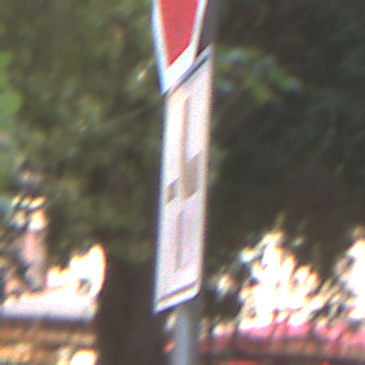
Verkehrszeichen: VerlaufVorfahrtsstrasse4
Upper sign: Stop
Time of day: MorningAfternoon
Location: Outdoor (Suburban)
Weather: PartlyCloudy
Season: NotSpecified
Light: Natural